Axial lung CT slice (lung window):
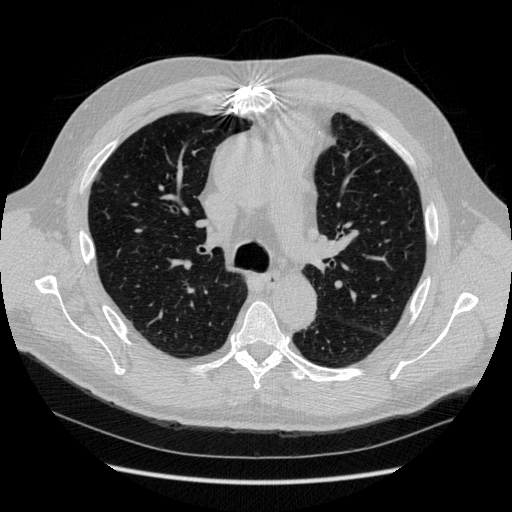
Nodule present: yes
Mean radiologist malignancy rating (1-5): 3